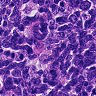
Metastatic tissue present: no